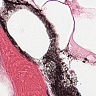
Metastatic tissue present: no